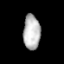
Tissue: lung
Cell type: Epithelial cells
Senescence score: 0.2031
Nuclear area (px): 578
Mean DAPI intensity: 184.882